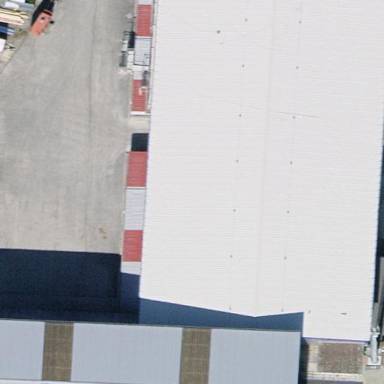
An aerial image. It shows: Industrial building.